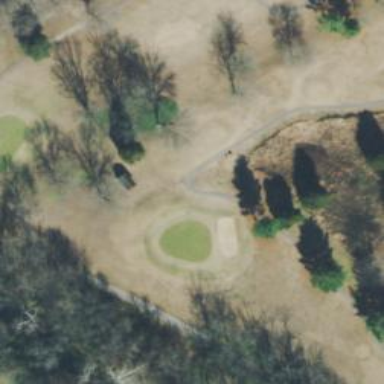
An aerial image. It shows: Golf hole.